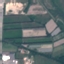
Label: PermanentCrop